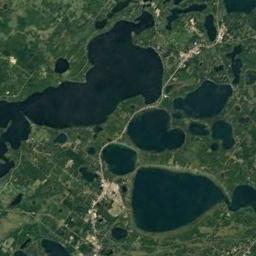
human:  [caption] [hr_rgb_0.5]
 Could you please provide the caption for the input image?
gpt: A group of blue lakes on the ground with green vegetation .

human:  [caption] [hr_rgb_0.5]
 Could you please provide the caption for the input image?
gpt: There are many lakes of different shapes and sizes .

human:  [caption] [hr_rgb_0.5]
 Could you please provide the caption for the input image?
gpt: Some lakes of different sizes lie on a flat ground covered with vegetation and the water is deep green .

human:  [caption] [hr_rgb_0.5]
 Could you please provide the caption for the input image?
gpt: The lake is irregular in shape .

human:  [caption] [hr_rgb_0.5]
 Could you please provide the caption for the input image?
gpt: There are many lakes with many green farmlands around .